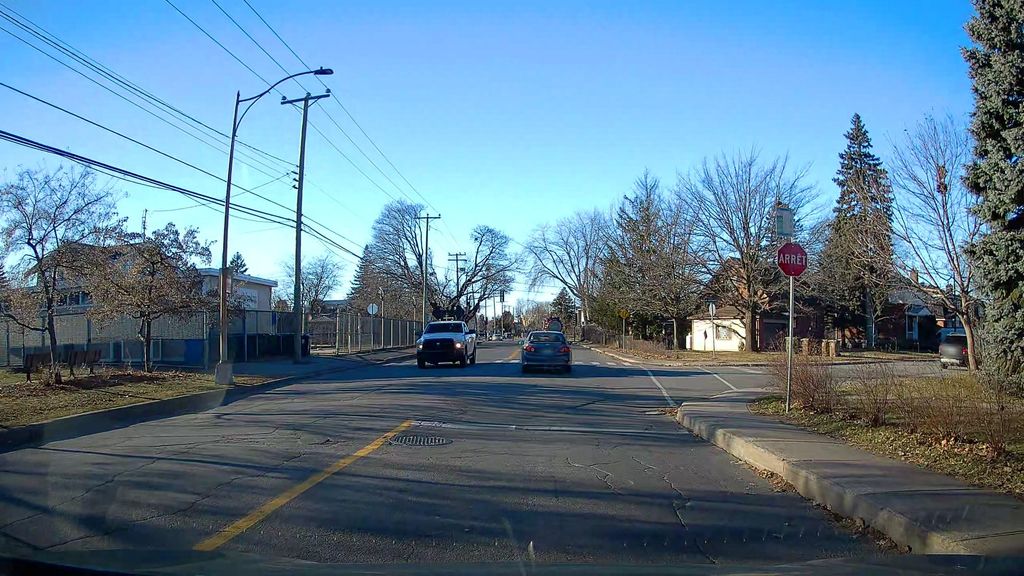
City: montreal